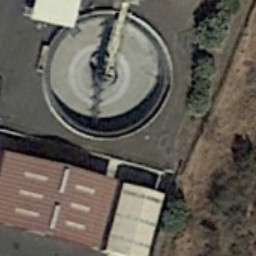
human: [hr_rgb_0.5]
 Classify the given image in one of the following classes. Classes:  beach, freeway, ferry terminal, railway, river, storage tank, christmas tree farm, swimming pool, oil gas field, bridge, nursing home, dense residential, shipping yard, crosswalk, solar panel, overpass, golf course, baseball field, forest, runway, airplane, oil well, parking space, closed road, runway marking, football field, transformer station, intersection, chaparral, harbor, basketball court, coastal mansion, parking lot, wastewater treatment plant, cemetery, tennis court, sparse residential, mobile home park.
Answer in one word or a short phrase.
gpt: wastewater treatment plant